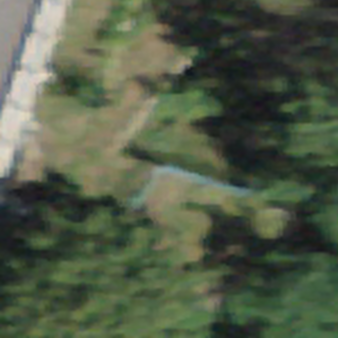
Label: other